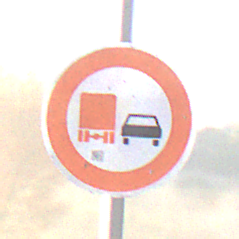
Verkehrszeichen: UeberholverbotKraftfahrzeuge
Umgebung: Outdoor, Nature
Tageszeit: SunriseSunset
Wetter: Clear
Licht: Natural
Jahreszeit: NotSpecified
Kontrast: HighContrast